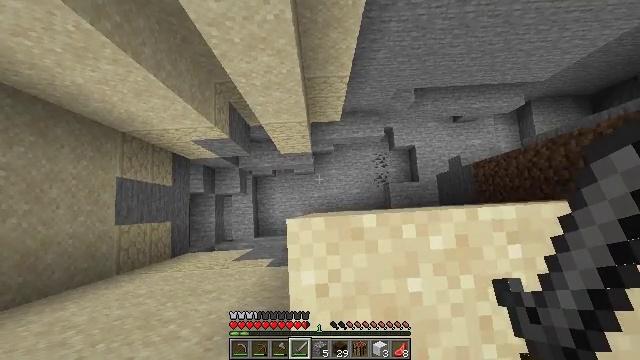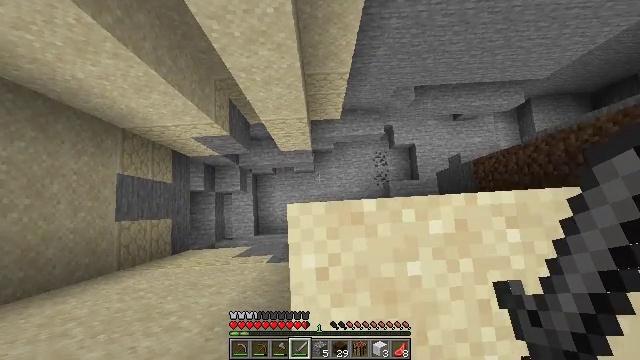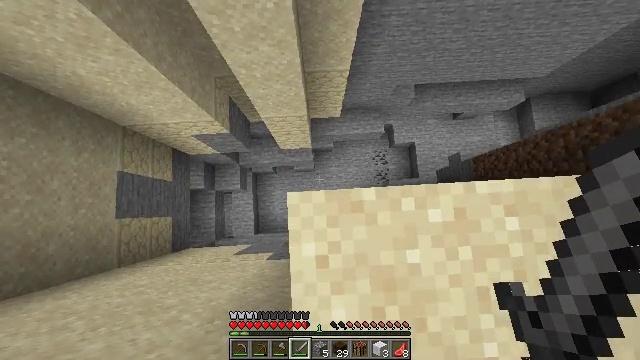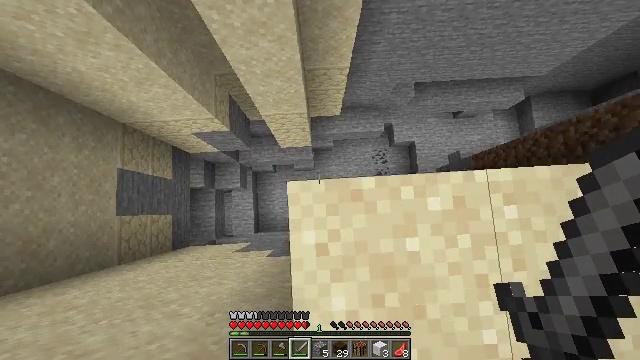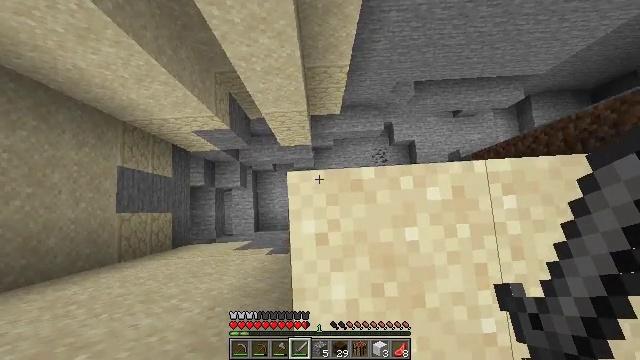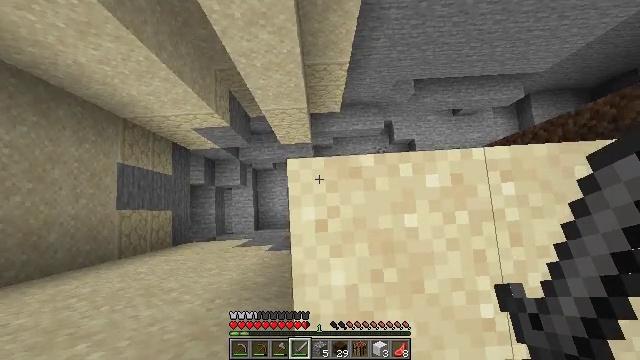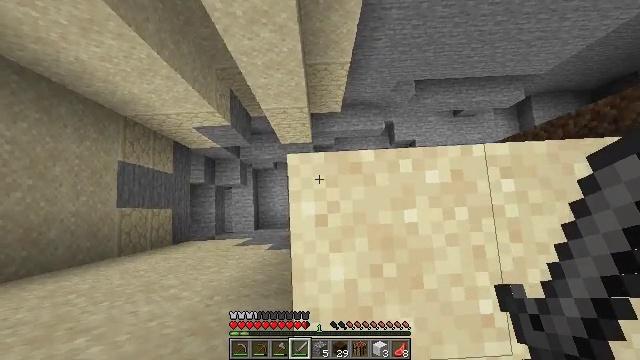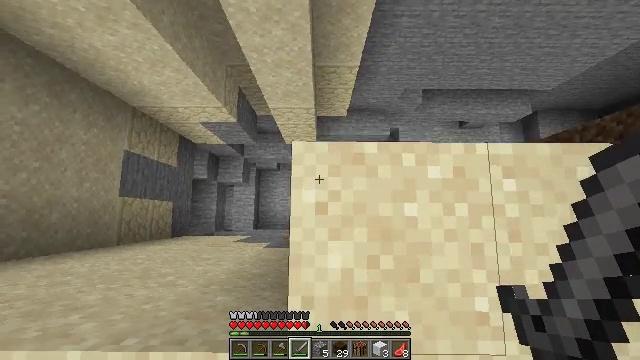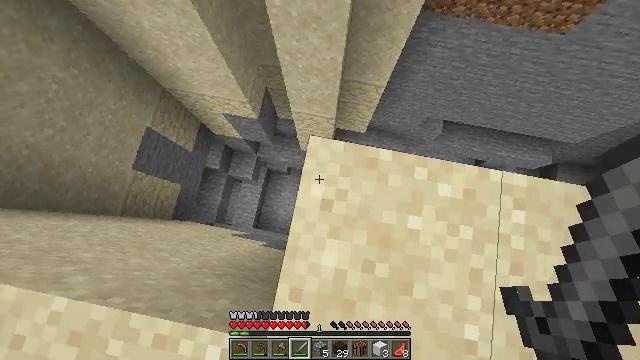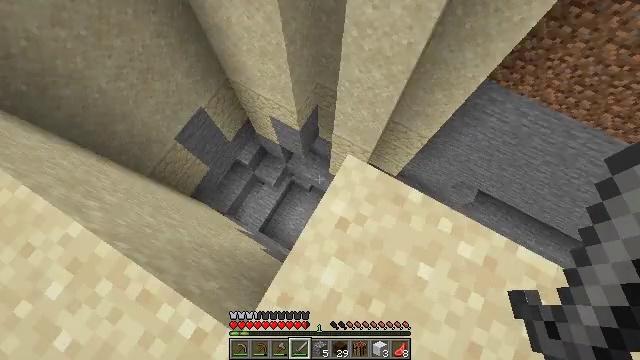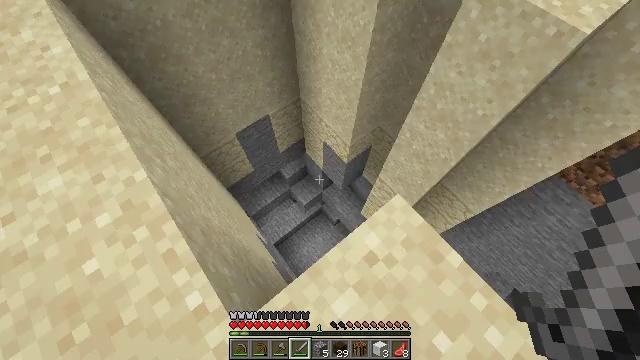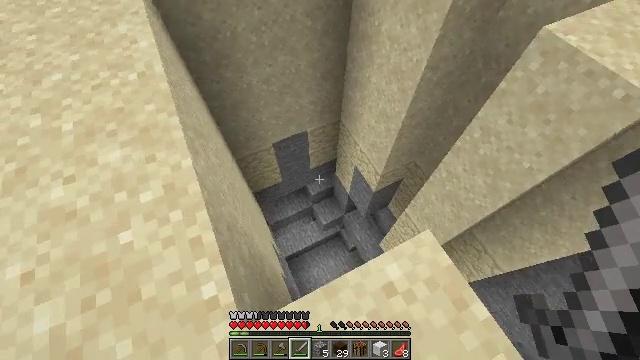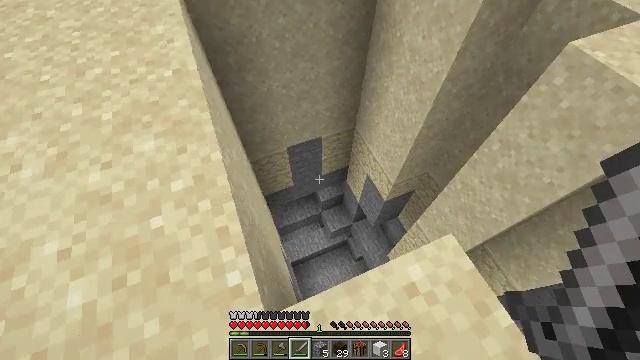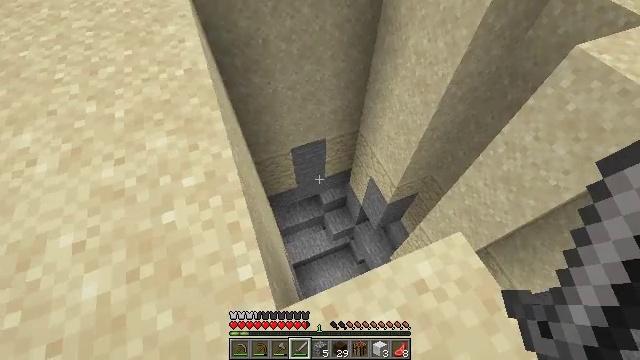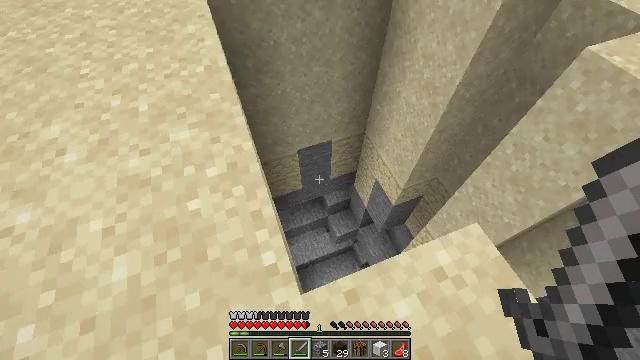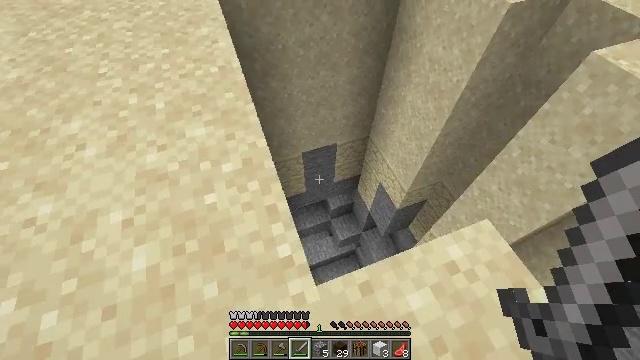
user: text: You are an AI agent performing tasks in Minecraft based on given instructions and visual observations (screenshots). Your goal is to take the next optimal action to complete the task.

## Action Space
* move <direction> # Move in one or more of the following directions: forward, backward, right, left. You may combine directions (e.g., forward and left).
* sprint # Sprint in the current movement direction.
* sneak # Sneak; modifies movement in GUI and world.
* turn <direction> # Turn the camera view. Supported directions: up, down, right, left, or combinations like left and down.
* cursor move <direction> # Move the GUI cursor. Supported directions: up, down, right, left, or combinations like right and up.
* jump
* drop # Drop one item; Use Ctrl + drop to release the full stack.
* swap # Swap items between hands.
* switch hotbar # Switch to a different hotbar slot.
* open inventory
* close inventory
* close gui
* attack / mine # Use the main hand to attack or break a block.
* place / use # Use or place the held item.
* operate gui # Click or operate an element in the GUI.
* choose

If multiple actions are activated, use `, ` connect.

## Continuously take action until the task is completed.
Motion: motion action
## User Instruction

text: Gather sand from the desert.
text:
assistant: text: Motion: move back, sneak
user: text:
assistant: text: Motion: move back, sneak
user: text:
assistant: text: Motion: move back, sneak
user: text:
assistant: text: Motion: move back, sneak
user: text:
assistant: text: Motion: move back, sneak
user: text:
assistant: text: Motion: move back, sneak
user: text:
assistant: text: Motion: move back, sneak, turn left and up
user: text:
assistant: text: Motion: move back, sneak, turn left and up
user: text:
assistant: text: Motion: move back and move left, sneak, turn left and up
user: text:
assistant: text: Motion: move back and move left, sneak, turn left and up
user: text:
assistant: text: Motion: move back and move left, sneak, turn left and up
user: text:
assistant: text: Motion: move back and move left, sneak, turn left and up
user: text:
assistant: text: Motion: move back and move left, sneak
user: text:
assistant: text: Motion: move back and move left, sneak
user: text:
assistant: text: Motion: move back and move left, sneak, turn up
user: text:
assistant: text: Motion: move back and move left, sneak, turn left and up
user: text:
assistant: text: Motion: move left, sneak, turn left and up
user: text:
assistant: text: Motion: move left, sneak, turn up
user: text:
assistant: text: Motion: move left, sneak
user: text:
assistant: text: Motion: move forward and move left, sneak
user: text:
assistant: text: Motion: move forward and move left, sneak
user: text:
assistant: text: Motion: move forward and move left, sneak
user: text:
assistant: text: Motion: move forward and move left
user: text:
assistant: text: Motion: move forward and move left
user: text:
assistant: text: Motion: move forward
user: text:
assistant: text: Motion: move forward
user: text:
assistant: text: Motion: move forward, turn left and up
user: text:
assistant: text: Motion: move forward, turn left and up, switch to hotbar 2
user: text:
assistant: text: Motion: move forward, switch to hotbar 2
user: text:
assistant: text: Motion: move forward, switch to hotbar 2